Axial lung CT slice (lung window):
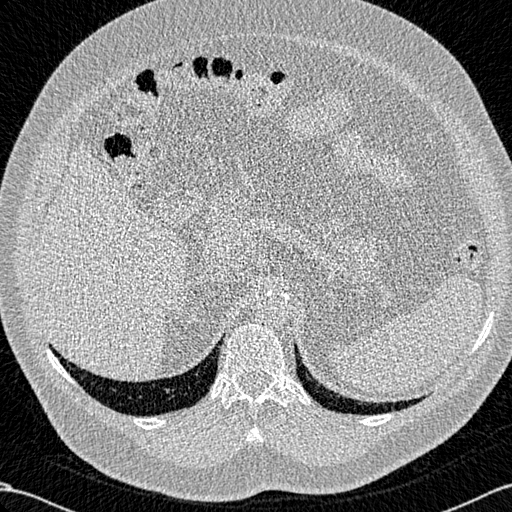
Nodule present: no